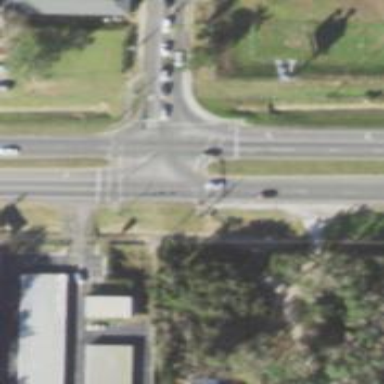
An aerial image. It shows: Marked road crossing with line markings.